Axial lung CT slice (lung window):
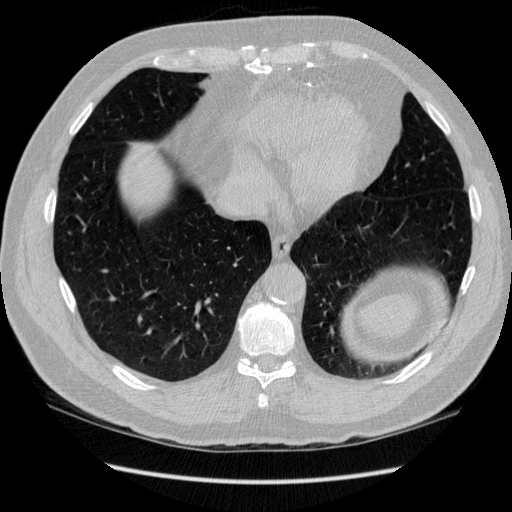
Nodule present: no